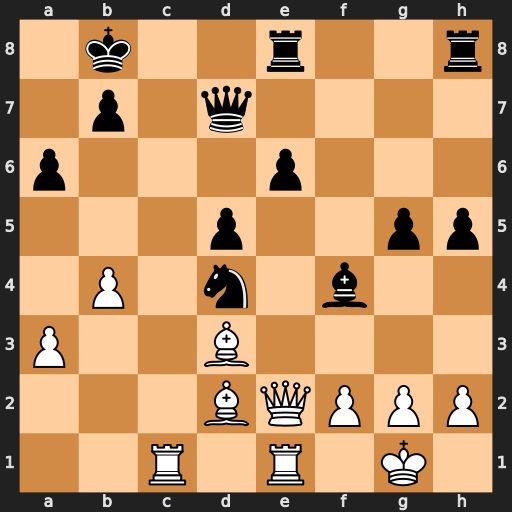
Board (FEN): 1k2r2r/1p1q4/p3p3/3p2pp/1P1n1b2/P2B4/3BQPPP/2R1R1K1
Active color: w
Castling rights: -
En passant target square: -
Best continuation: Bxf4+ gxf4 Qe5+